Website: apple
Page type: receipt
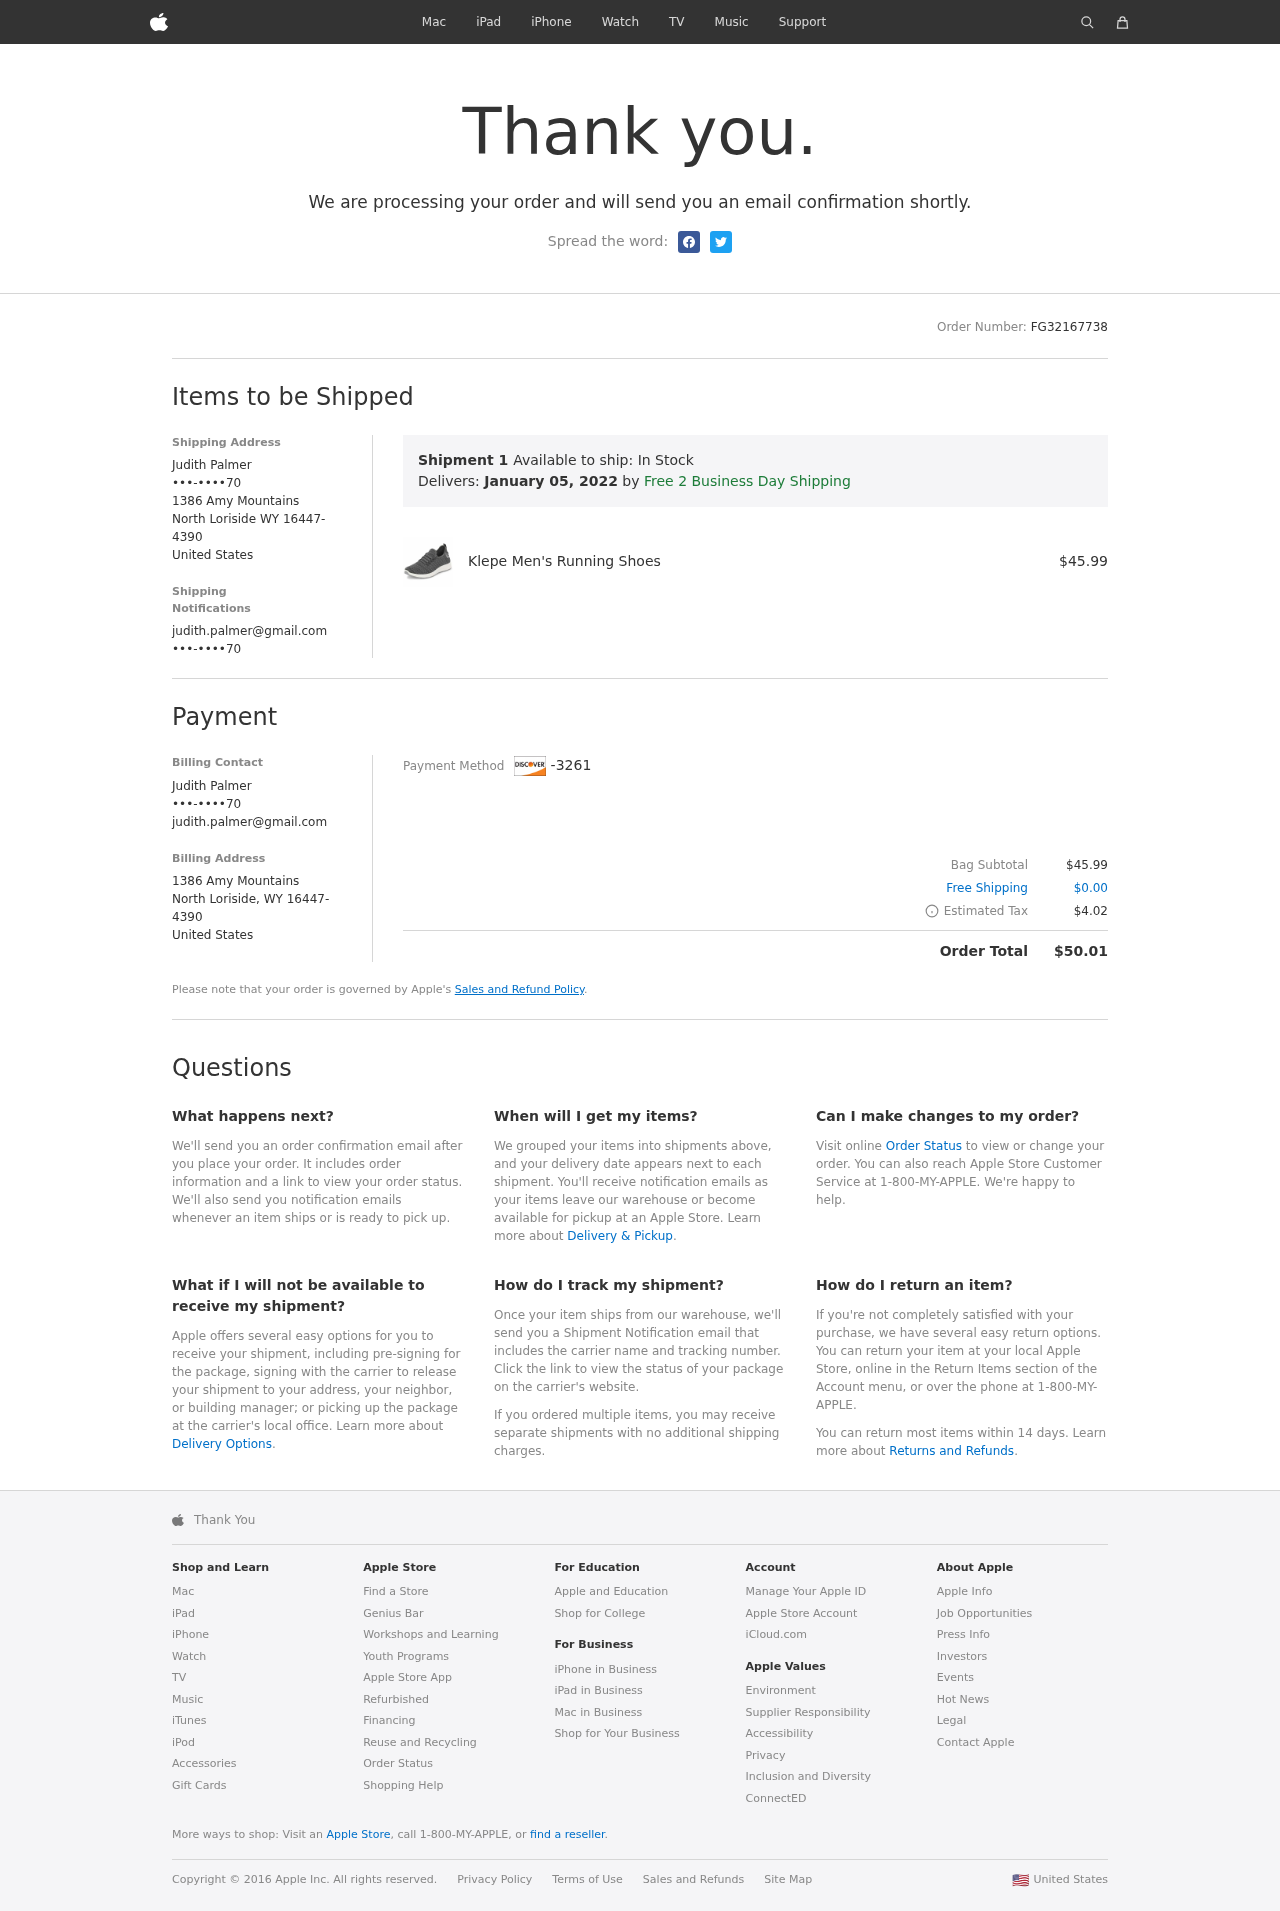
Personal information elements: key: PII_CARD_LAST4
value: -3261
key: PII_CITY
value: North Loriside
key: PII_COUNTRY
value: United States
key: PII_EMAIL
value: judith.palmer@gmail.com
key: PII_EMAIL2
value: judith.palmer@gmail.com
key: PII_FULLNAME
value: Judith Palmer
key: PII_FULLNAME2
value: Judith Palmer
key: PII_PHONE
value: •••-••••70
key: PII_PHONE2
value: •••-••••70
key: PII_PHONE3
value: •••-••••70
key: PII_POSTCODE_FULL
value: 16447-4390
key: PII_STATE_ABBR
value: WY
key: PII_STREET
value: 1386 Amy Mountains
Product elements: key: PRODUCT1_NAME
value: Klepe Men's Running Shoes
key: PRODUCT1_PRICE
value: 45.99
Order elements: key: ORDER_ID
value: FG32167738
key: ORDER_DELIVERY_DATE
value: January 05, 2022
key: ORDER_SUBTOTAL
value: $45.99
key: ORDER_SHIPPING_COST
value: $0.00
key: ORDER_TAX
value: $4.02
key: ORDER_TOTAL
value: $50.01